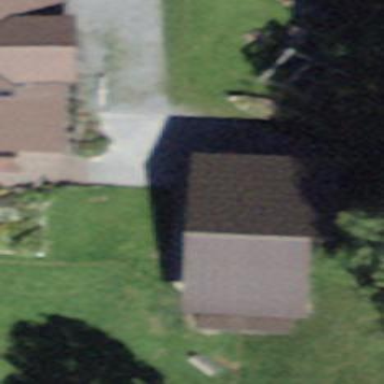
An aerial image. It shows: Barn.